七年级 · 组合几何学
如图, 已知 $\angle 1=\angle 2, \angle 3=\angle 4$, 可以判定哪两条直线平行?

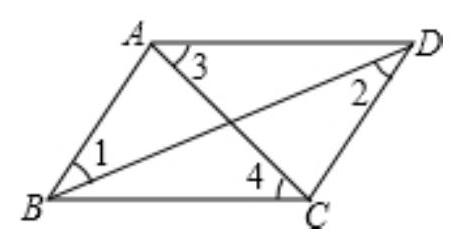
答案: 解【答案】解: $\because \angle 1=\angle 2$,

$\therefore A B / / C D$,

$\because \angle 3=\angle 4$,

$\therefore A D / / B C$,

故可以判定 $A B / / C D, A D / / B C$.

【解析】根据内错角相等, 两直线平行解答.

本题考查了平行线的判定, 准确判断出形成角的截线与被截线是解题的关键.